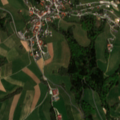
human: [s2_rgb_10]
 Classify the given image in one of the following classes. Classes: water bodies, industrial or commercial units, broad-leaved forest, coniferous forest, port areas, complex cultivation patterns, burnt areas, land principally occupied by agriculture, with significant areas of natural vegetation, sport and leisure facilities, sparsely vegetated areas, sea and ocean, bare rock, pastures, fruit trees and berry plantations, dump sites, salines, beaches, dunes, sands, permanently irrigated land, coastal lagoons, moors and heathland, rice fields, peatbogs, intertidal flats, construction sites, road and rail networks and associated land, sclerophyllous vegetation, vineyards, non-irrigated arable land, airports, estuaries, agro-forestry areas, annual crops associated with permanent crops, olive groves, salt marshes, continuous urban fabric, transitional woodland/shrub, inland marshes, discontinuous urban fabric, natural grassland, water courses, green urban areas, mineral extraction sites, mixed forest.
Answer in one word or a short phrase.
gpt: discontinuous urban fabric, non-irrigated arable land, complex cultivation patterns, land principally occupied by agriculture, with significant areas of natural vegetation, mixed forest